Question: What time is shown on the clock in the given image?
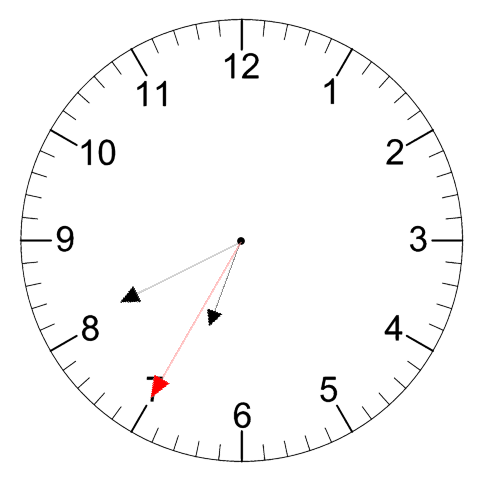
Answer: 06:40:35